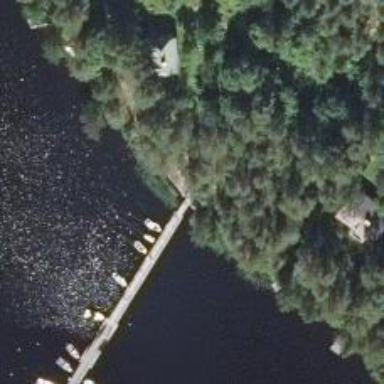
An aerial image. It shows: Pier with footway. There is mooring area present.